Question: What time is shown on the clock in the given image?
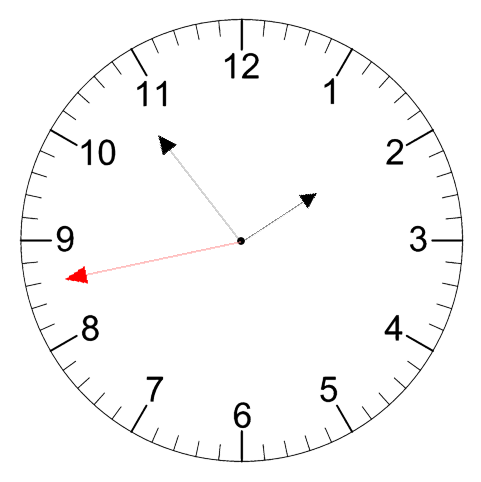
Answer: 01:53:43